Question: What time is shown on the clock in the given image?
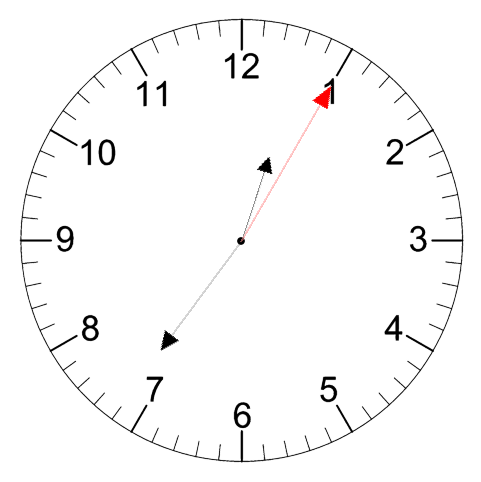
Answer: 12:36:05